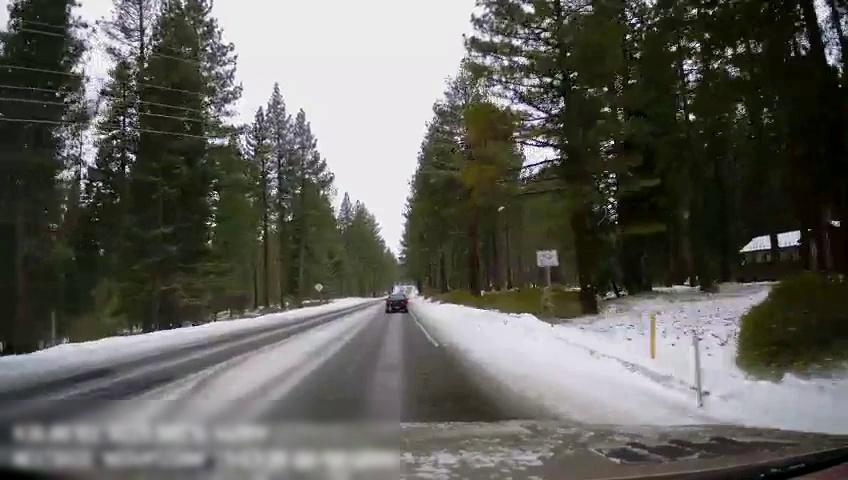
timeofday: Day
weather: Snowy
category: Drivable Space
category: Vehicles | Car
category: Lanes | Current Lane
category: Traffic | Signs